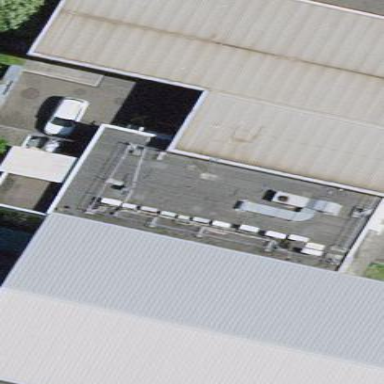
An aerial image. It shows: Convenience store inside building.